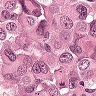
Metastatic tissue present: yes